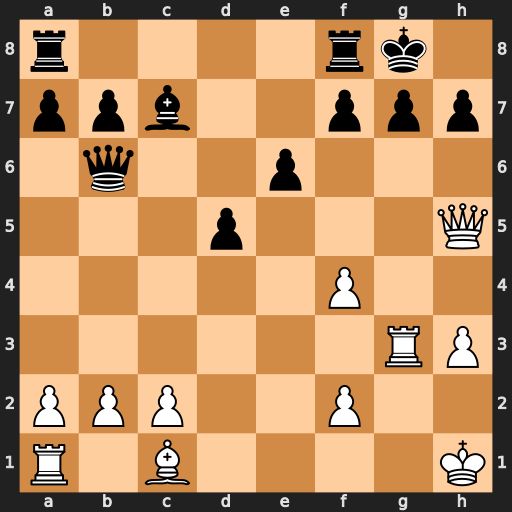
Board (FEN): r4rk1/ppb2ppp/1q2p3/3p3Q/5P2/6RP/PPP2P2/R1B4K
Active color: w
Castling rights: -
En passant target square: -
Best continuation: Rxg7+ Kxg7 Qg5+ Kh8 Qf6+